二年级 · 变换几何

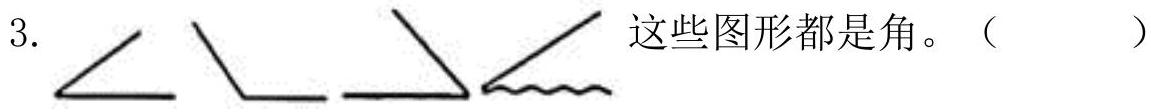
答案: \times$
解析: ：分析：（1）由点 $\mathrm{A}$ 在抛物线上, 将 $\mathrm{A}$ 点坐标代入, 求出参数 $\mathrm{P}$, 求解即可 (2) 由于 $F(8,0)$ 是 $\triangle A B C$ 的重心, 则重心与焦点重合, 由重心坐标公式可求 $M$ 是 $B C$ 的中点。

(3) 由于线段 $\mathrm{BC}$ 的中点 $\mathrm{M}$ 不在 $x$ 轴上, 所以 $\mathrm{BC}$ 所在的直线不垂直于 $x$ 轴. 设 $\mathrm{BC}$ 所在直线的方程为: $y+4=k(x-11)(k \neq 0)$, 解出 $k$ 即可。